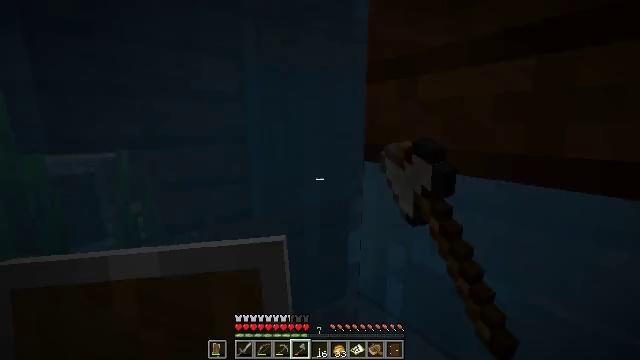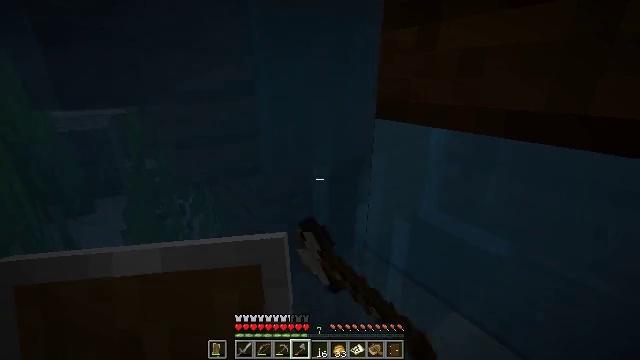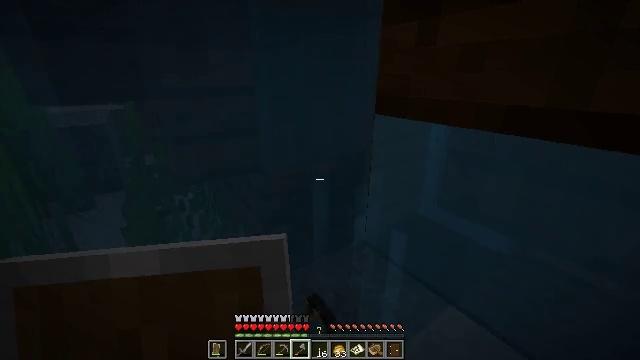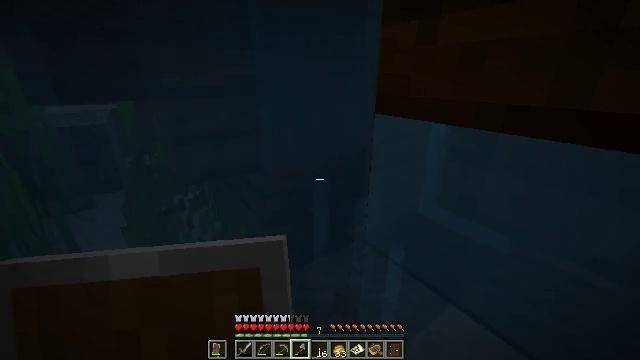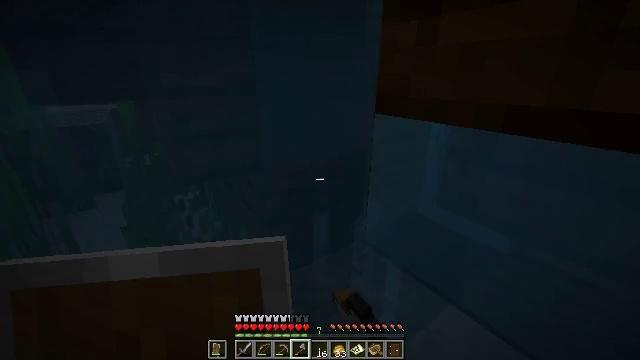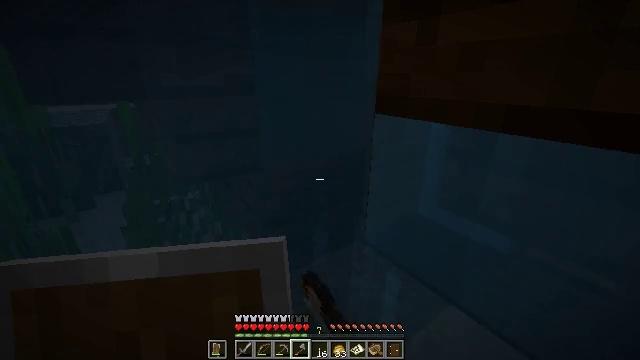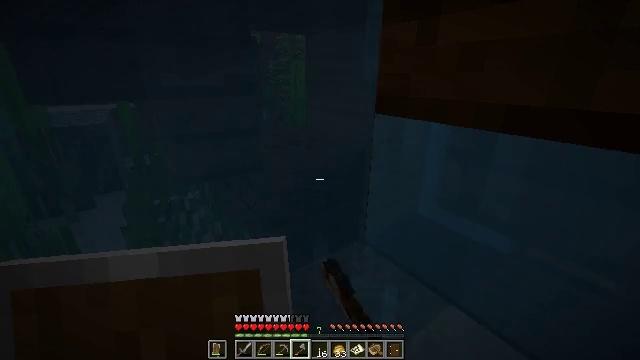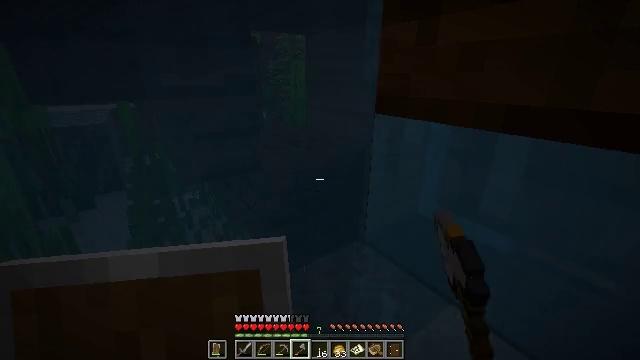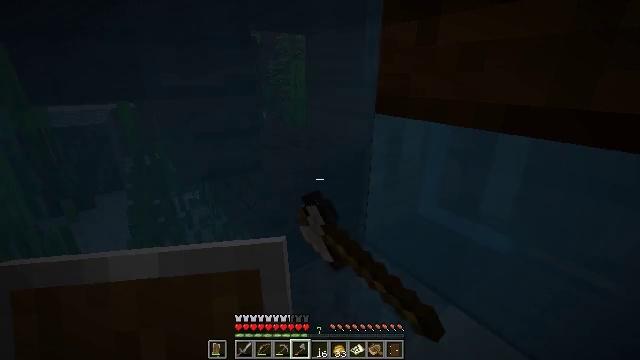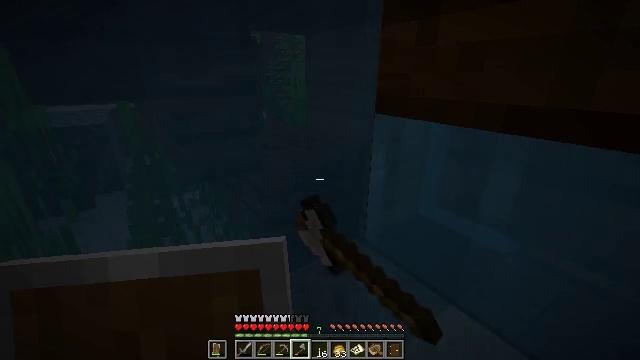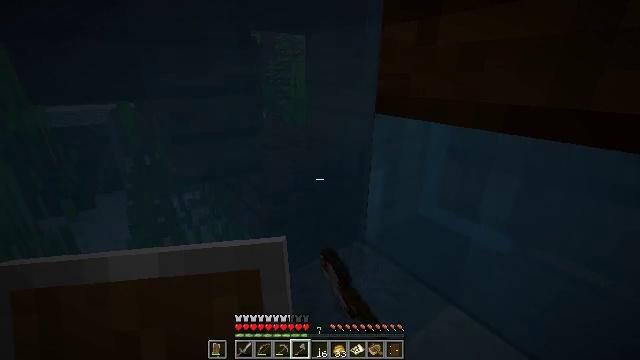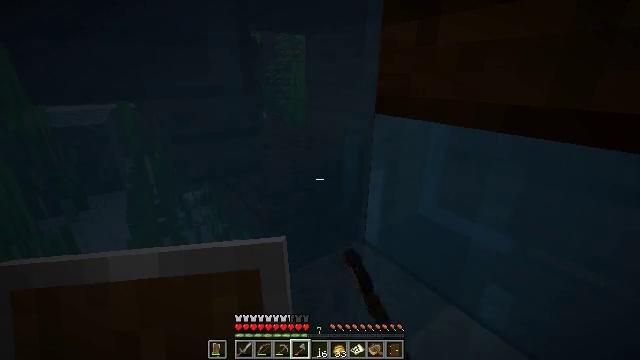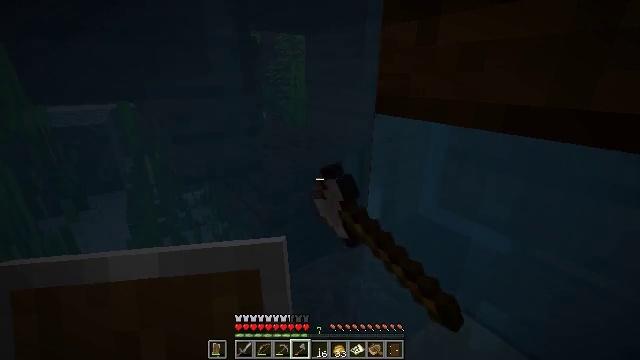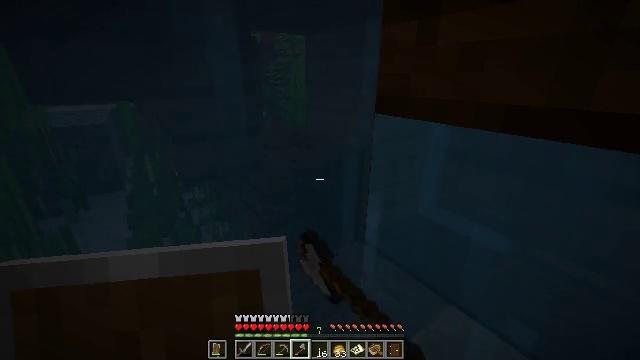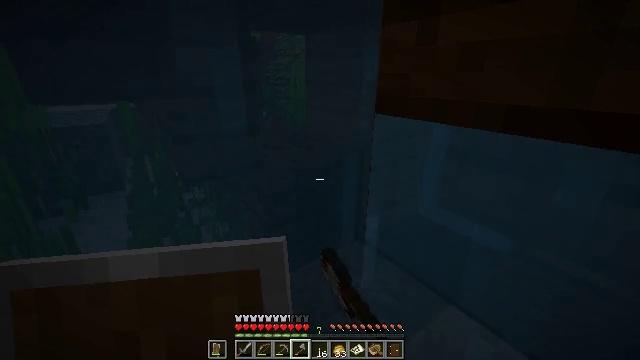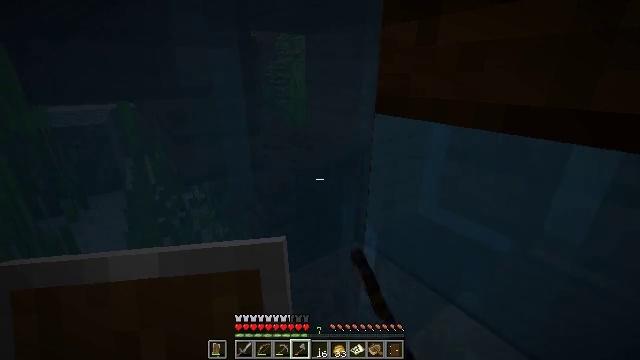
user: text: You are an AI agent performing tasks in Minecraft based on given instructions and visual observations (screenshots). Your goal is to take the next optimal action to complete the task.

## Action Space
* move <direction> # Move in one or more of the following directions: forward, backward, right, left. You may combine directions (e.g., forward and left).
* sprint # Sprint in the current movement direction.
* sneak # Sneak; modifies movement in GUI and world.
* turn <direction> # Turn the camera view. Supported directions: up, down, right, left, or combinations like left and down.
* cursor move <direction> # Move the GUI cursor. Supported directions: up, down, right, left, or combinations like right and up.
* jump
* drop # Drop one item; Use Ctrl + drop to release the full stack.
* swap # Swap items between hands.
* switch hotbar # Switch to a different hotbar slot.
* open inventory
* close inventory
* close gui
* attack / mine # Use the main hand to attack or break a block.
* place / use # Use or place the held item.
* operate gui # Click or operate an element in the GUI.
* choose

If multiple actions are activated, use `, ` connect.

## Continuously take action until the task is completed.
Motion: motion action
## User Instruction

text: Retrieve dark oak planks for building.
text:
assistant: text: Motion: turn left and down, attack / mine
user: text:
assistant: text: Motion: attack / mine
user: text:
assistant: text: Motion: attack / mine
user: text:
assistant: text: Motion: attack / mine
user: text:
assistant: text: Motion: attack / mine
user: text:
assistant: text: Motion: attack / mine
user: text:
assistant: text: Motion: attack / mine
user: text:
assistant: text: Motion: attack / mine
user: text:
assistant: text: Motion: attack / mine
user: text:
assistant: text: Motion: attack / mine
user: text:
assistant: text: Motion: attack / mine
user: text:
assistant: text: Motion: attack / mine
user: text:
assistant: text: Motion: attack / mine
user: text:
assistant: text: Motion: attack / mine
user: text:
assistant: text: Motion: attack / mine
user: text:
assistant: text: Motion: attack / mine
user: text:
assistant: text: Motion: attack / mine
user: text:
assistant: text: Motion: attack / mine
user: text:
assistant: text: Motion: attack / mine
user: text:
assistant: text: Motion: attack / mine
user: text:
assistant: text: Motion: attack / mine